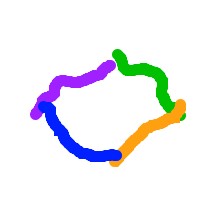
Shape: rhombus